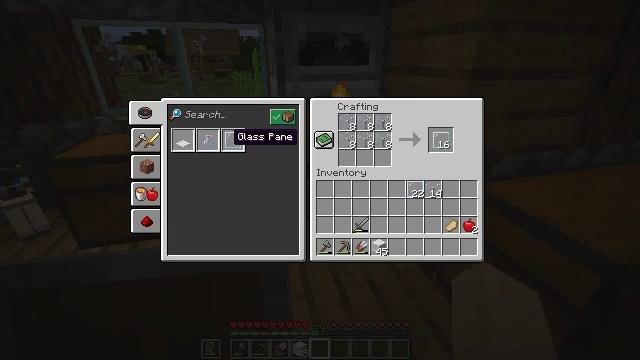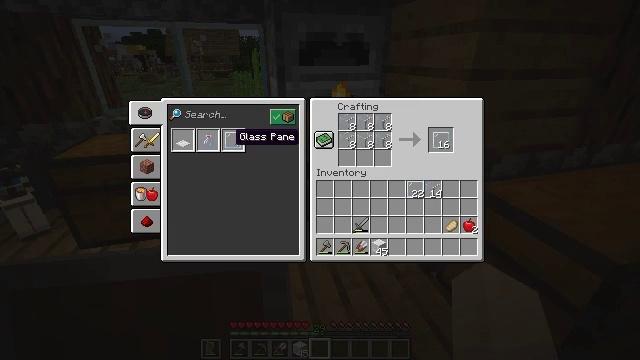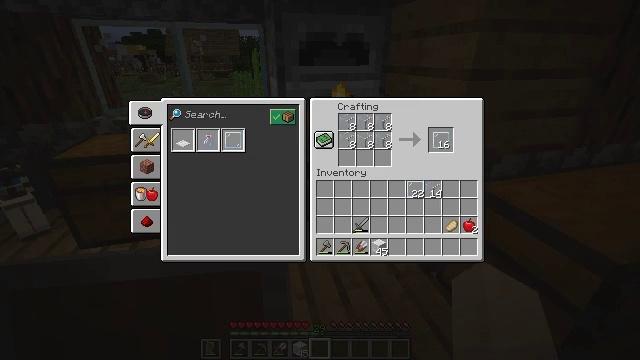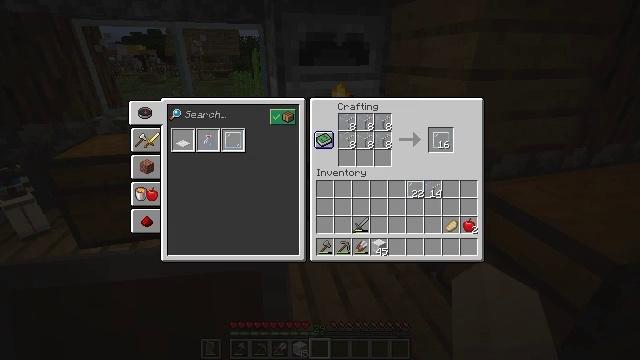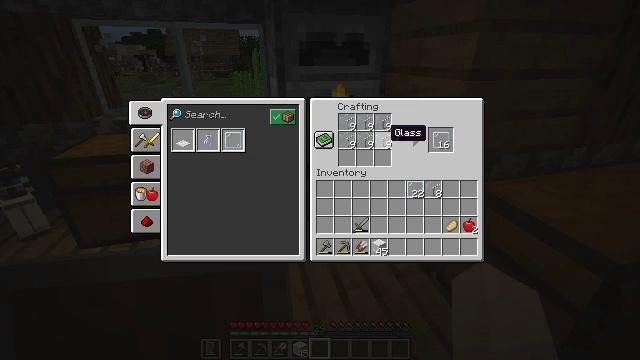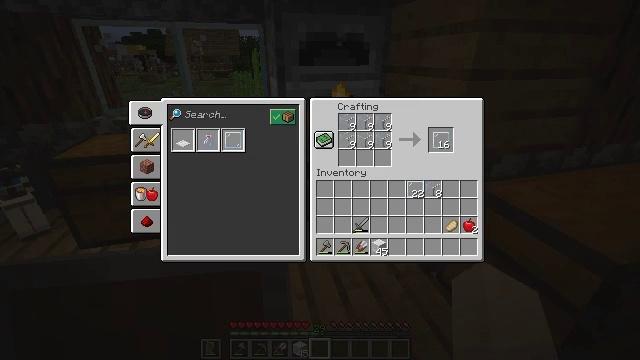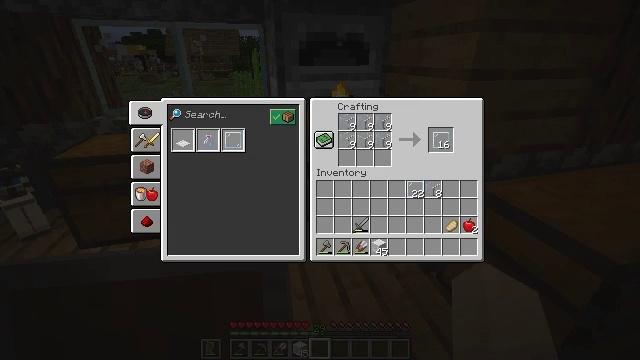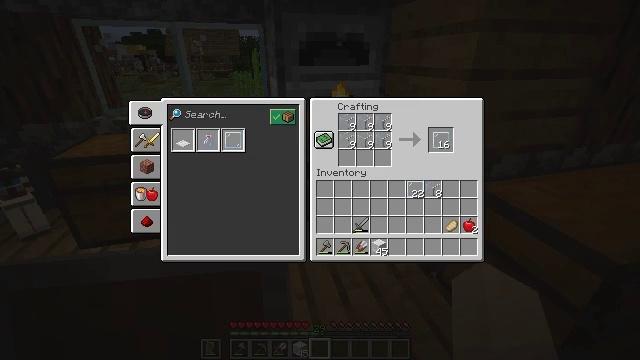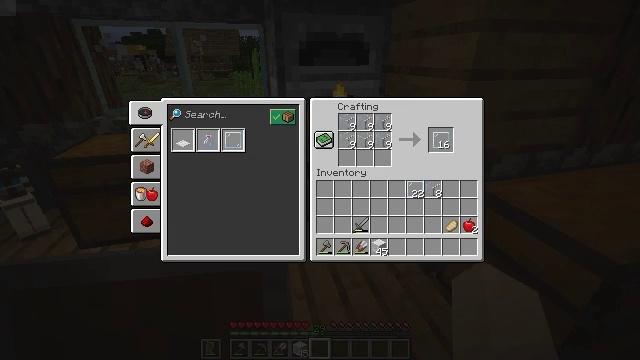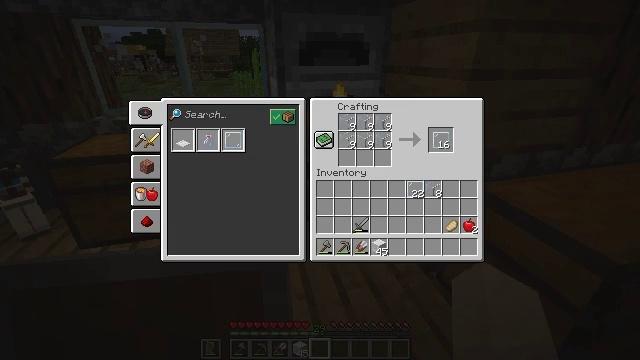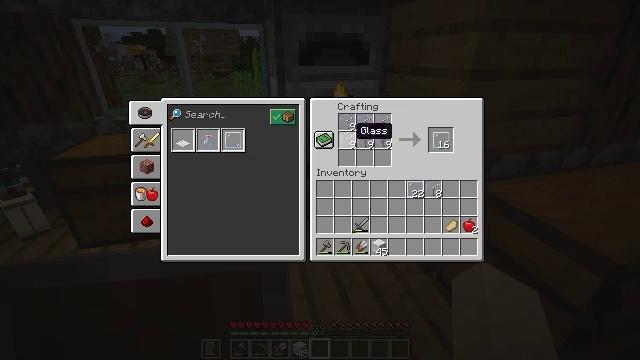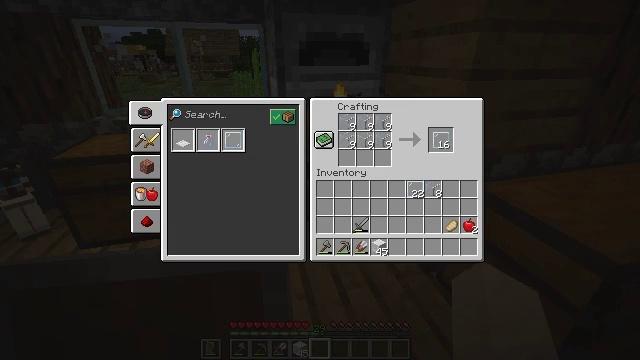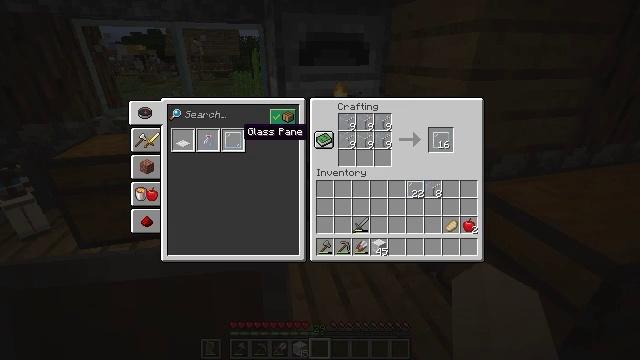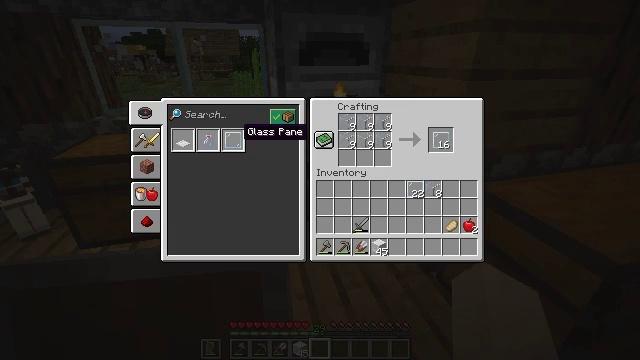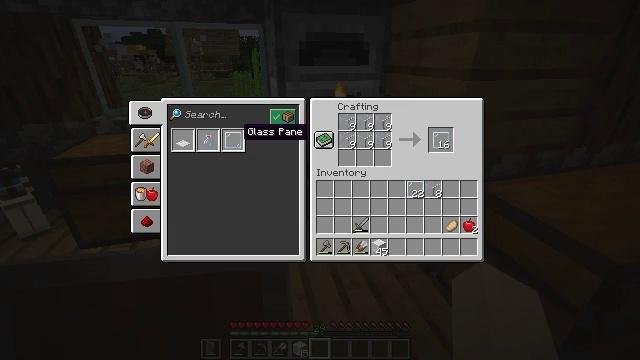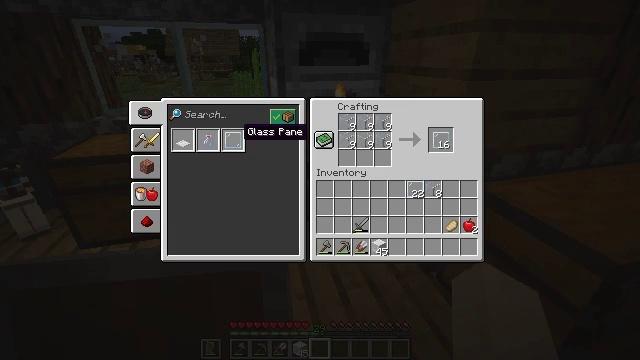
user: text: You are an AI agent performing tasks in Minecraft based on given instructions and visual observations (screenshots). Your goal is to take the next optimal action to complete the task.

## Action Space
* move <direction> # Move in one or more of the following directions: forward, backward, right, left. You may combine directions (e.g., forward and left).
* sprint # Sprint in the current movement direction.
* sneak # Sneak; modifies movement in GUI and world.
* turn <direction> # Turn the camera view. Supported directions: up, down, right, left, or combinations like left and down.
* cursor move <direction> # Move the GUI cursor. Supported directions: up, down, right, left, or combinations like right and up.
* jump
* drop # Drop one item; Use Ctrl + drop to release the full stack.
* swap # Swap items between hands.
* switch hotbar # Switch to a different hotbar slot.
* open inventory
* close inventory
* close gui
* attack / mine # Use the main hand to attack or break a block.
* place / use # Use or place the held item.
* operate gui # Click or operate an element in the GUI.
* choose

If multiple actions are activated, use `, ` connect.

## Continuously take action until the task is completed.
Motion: motion action
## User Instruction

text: Craft the glass pane.
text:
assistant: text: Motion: no_op
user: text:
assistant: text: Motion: cursor move right
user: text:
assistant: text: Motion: cursor move right
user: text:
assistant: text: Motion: cursor move right
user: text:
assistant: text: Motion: cursor move right
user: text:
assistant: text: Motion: no_op
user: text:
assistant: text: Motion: no_op
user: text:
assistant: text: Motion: no_op
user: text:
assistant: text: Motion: no_op
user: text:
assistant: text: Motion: cursor move left
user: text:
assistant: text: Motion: cursor move left
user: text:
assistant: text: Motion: cursor move left
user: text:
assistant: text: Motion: no_op
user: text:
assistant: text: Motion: no_op
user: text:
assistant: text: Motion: no_op
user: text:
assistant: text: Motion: operate gui
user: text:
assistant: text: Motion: operate gui
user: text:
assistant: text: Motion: operate gui
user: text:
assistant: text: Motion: no_op
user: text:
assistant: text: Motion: no_op
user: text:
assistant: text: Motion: operate gui
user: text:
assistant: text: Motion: operate gui
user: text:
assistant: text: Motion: operate gui
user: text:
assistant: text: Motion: no_op
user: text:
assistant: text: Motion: no_op
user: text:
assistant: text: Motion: operate gui
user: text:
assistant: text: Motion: operate gui
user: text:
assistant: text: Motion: operate gui
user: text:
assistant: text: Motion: no_op
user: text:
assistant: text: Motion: no_op